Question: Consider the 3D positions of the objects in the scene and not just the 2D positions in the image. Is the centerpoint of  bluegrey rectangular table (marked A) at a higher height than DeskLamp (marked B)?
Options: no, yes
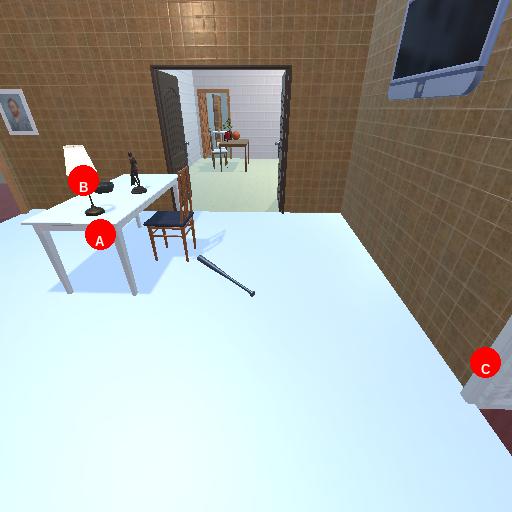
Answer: no